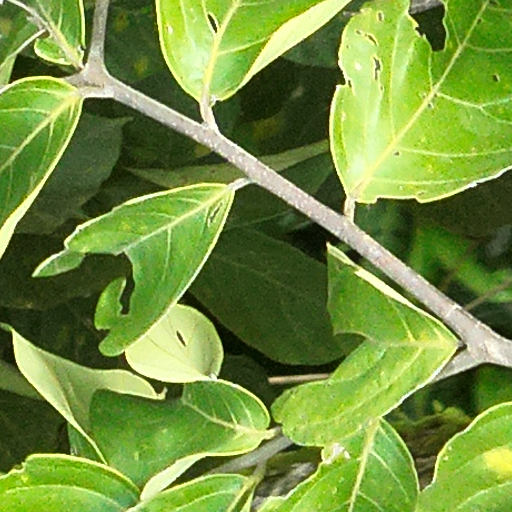
Species: Cordia bicolor
GBIF accepted scientific name: Cordia bicolor
Crown area (m\u00b2): 50.141